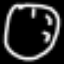
Label: clock